A scalogram of one vibration snapshot from a rotating bearing is shown, computed with a continuous wavelet transform. What is the most likely bearing condition (normal, inner_race, outer_race, ball)?
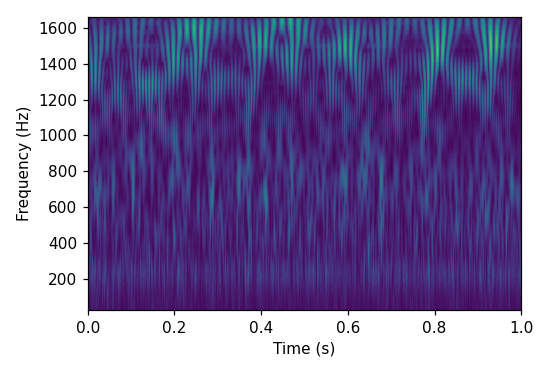
Answer: normal